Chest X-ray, PA view. Patient: 33 years old, sex F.
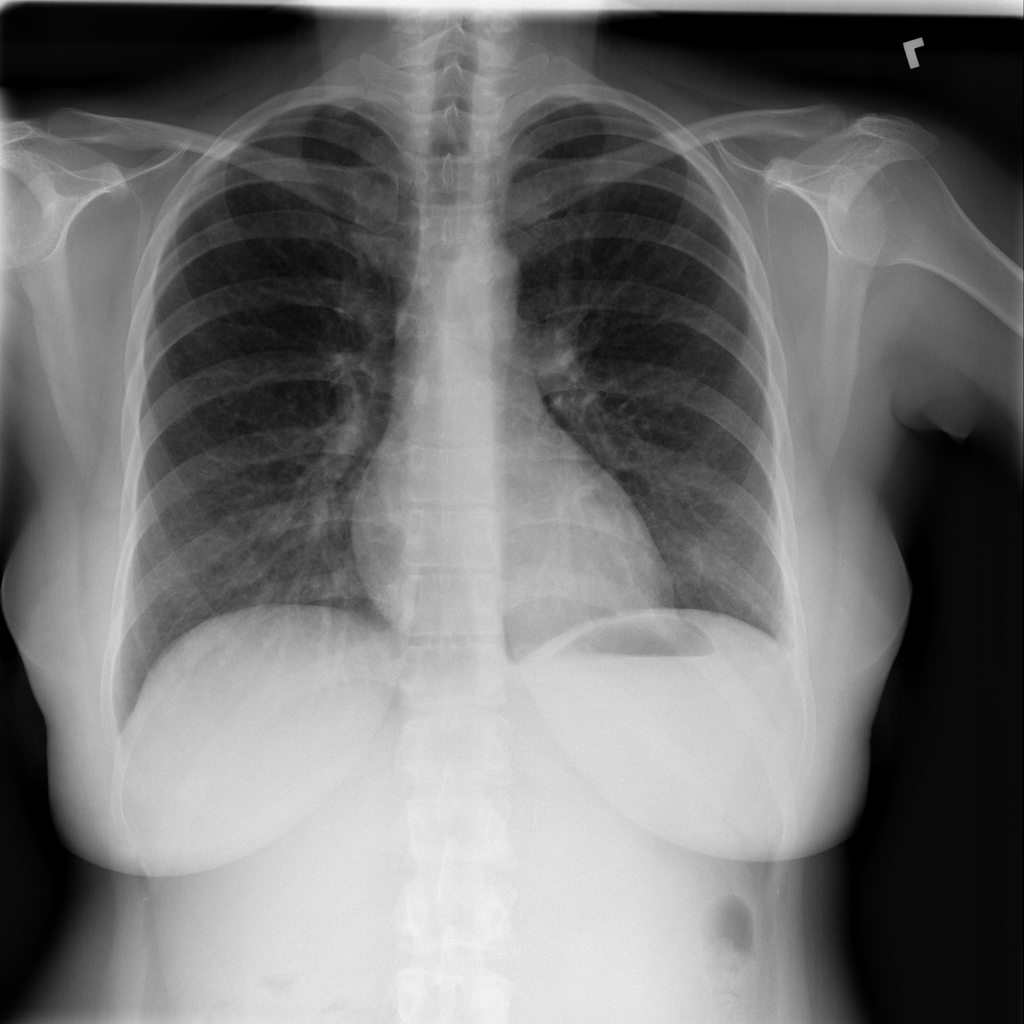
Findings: Effusion, Pleural_Thickening